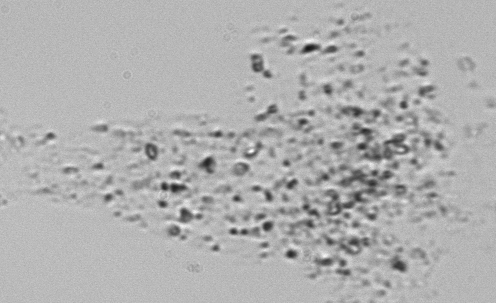
Label: Phaeocystis_debris